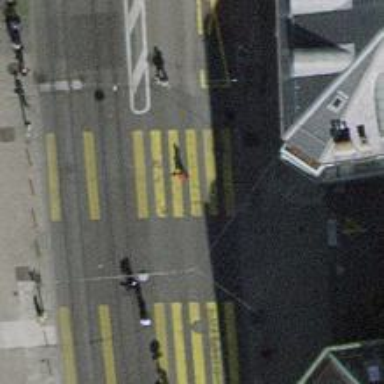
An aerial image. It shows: Road crossing with traffic signals.